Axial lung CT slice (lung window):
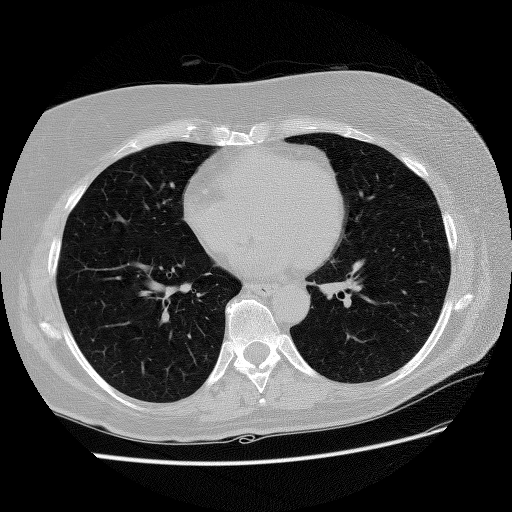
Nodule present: no